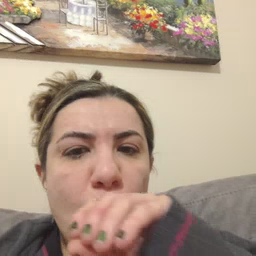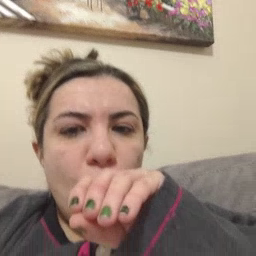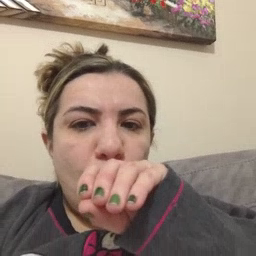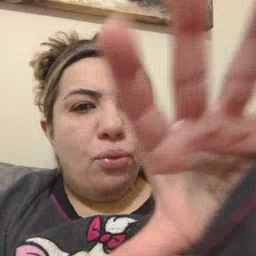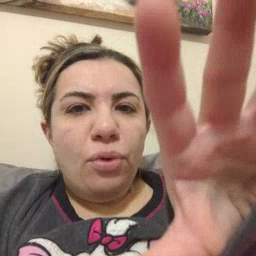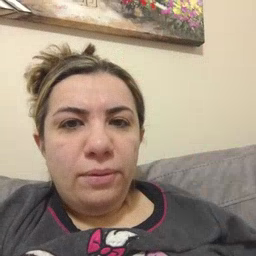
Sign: blow